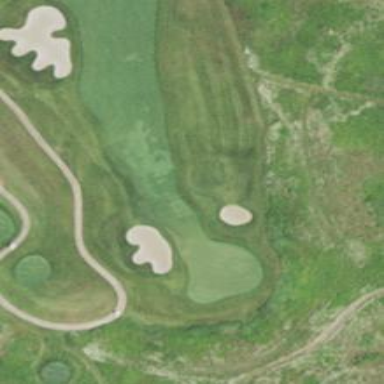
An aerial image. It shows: Golf hole.